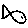
Label: fish